Question: I currently have a fixed div that acts as a search bar on the top of a page, and then tile-like divs in a container div for movie posters that change opacity when moused over. However, if one of these movie poster divs are partially hidden by the search bar div they appear on top of the search bar div like so:

Is there a way to prevent this but keep the opacity change on the part that is visible?
'''
.poster
{
float: left;
margin-left: 10px;
margin-top: 10px;
padding: 2px;
cursor: pointer;
opacity: 1;
transition: opacity .15s ease-in-out;
-moz-transition: opacity .15s ease-in-out;
-webkit-transition: opacity .15s ease-in-out;
-o-transition: opacity .15s ease-in-out;
}
.poster:hover
{
opacity: 0.65;
}
'''
The div the gray bar and the div the input box are in have this to keep them from scrolling with the page:
'''
position: fixed;
'''
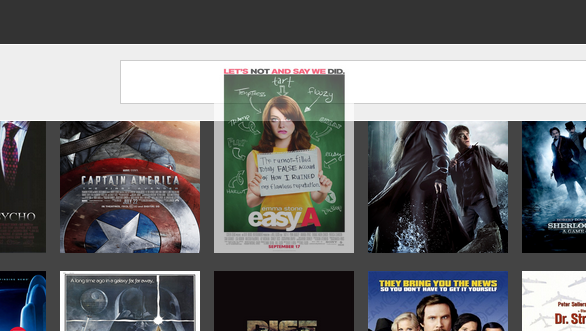
Answer: You can use the z-index property to set one div above the other. The higher z-index number will be displayed above the lower z-index number.